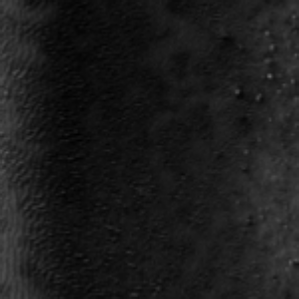
Label: frost